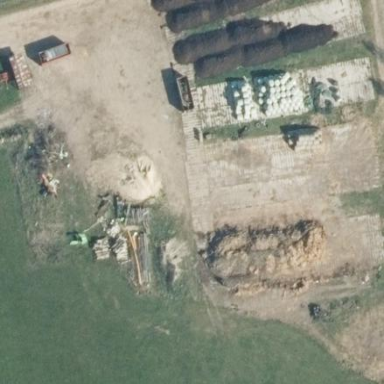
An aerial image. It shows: Farmyard area.